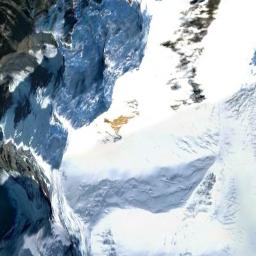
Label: snowberg